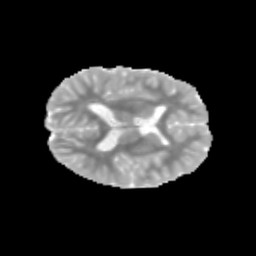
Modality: MD
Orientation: axial
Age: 11
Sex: male
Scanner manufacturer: siemens
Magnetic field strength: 3 T
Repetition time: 3.8 s
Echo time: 0.07 s